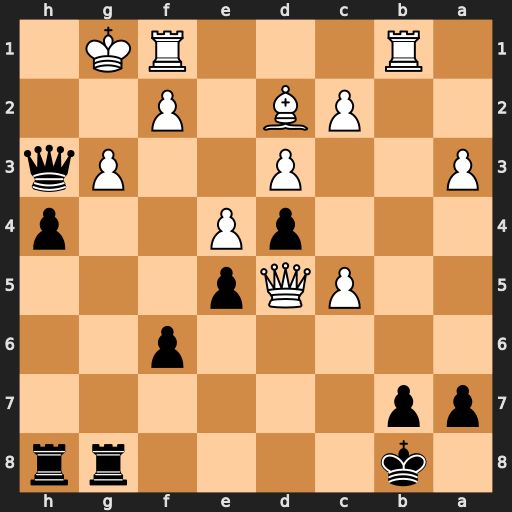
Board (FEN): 1k4rr/pp6/5p2/2PQp3/3pP2p/P2P2Pq/2PB1P2/1R3RK1
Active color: b
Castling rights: -
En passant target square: -
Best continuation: Rg7 Rxb7+ Rxb7 Qd6+ Ka8 Qxf6 hxg3 Qxh8+ Qxh8